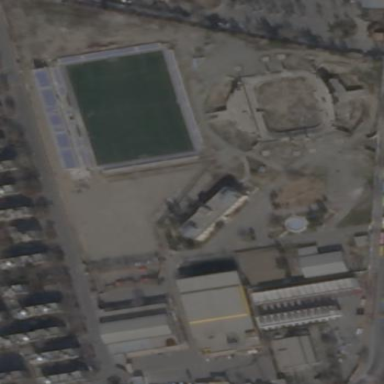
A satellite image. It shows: Sports center on leisure land.